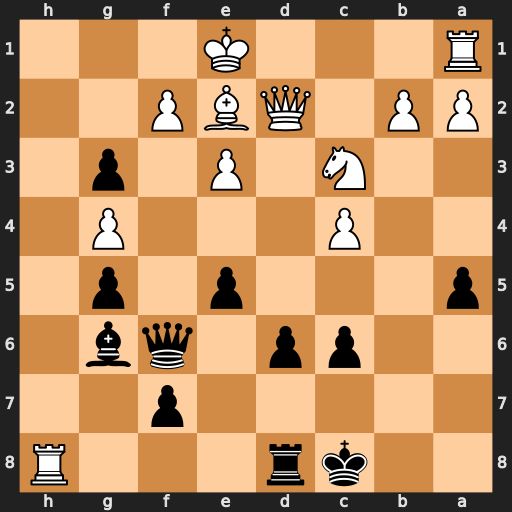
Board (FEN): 2kr3R/5p2/2pp1qb1/p3p1p1/2P3P1/2N1P1p1/PP1QBP2/R3K3
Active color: b
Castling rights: Q
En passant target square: -
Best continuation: Qxf2+ Kd1 Rxh8 Qxd6 Rd8 Qxd8+ Kxd8